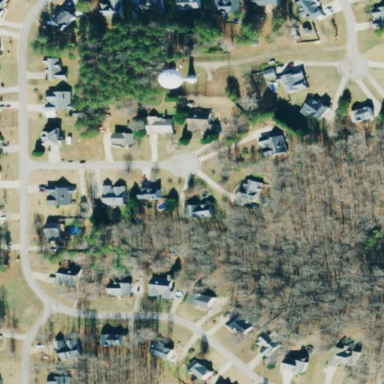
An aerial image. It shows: Single-family residential area in neighborhood setting.